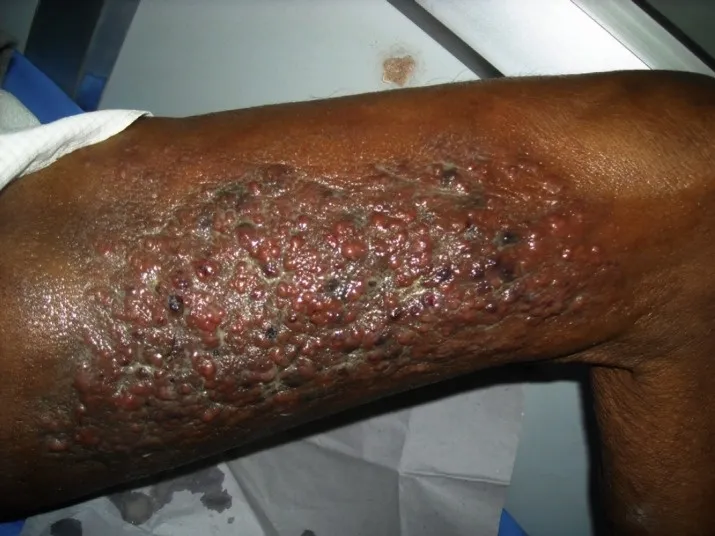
Left thigh medial aspect showed multiple papulonodular lesions that coalesced to form a plaque in dermatomal segment L2-L3.
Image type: medical_photograph (skin_photograph)